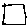
Label: square